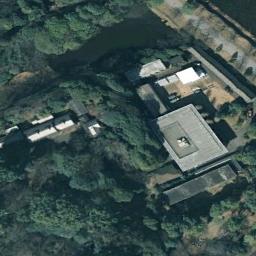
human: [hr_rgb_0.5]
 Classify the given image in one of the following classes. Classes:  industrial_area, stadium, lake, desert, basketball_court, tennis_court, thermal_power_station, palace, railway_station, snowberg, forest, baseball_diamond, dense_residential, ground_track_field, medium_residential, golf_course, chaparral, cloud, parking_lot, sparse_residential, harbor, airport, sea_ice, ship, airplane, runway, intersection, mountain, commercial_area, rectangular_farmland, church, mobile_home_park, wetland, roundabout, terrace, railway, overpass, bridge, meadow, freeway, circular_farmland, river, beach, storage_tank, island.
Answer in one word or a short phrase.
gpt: palace